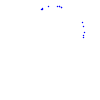
Particle: kaon